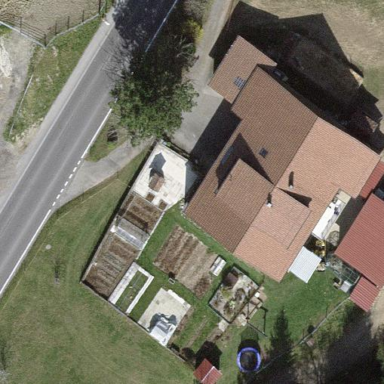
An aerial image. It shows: Simple house.